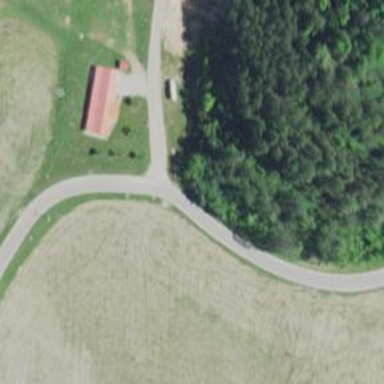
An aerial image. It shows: Unclassified road.